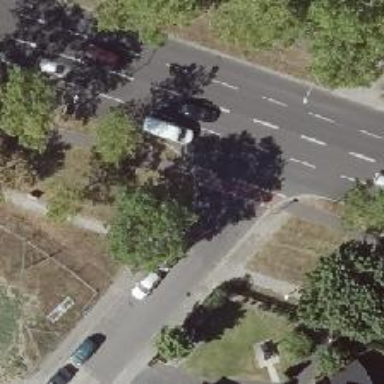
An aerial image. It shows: Asphalt road in residential area.